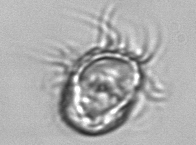
Label: Leegaardiella_ovalis